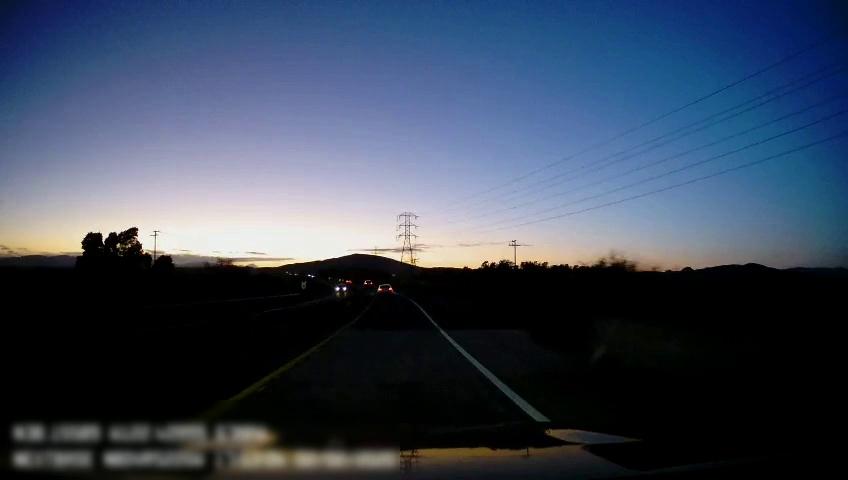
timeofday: Dusk/Dawn/Twilight
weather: Other
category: Drivable Space
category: Drivable Space
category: Vehicles | Car
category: Vehicles | SUV
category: Vehicles | Car
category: Lanes | Current Lane
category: Lanes | Current Lane
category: Lanes | Opposite Lane